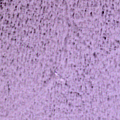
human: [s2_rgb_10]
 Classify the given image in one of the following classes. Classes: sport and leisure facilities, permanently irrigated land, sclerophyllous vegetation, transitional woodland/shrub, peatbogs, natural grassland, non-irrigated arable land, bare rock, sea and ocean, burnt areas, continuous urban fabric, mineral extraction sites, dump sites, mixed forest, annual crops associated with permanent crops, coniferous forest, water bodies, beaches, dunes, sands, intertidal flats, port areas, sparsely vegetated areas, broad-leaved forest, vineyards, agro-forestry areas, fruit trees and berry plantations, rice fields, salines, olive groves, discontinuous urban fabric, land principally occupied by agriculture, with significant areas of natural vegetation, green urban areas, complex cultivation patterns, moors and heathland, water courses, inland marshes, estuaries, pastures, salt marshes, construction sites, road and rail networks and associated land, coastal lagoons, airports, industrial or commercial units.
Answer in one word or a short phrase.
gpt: sea and ocean